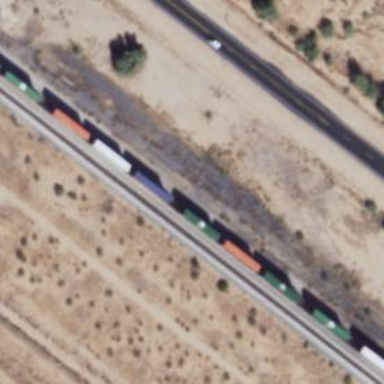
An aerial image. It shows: Abandoned railway.